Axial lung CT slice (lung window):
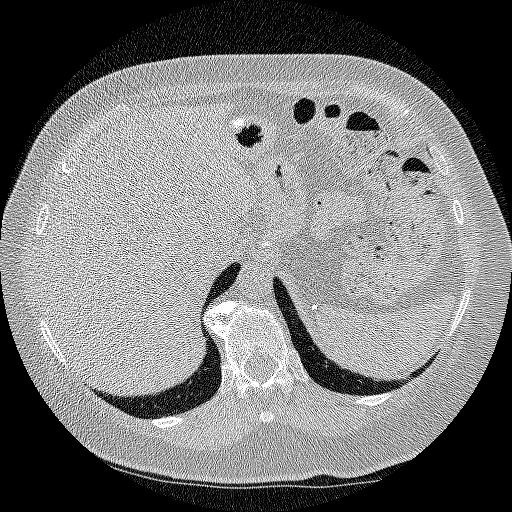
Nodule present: no